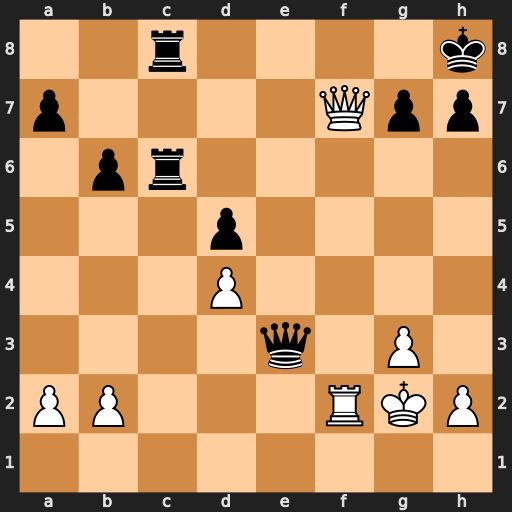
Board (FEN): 2r4k/p4Qpp/1pr5/3p4/3P4/4q1P1/PP3RKP/8
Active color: w
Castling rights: -
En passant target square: -
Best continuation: Qf8+ Rxf8 Rxf8#